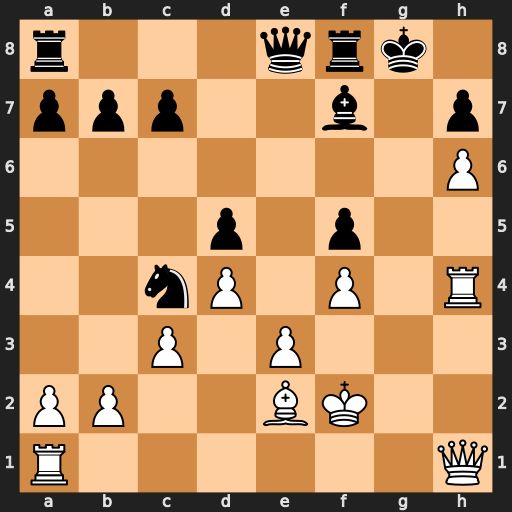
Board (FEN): r3qrk1/ppp2b1p/7P/3p1p2/2nP1P1R/2P1P3/PP2BK2/R6Q
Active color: w
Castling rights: -
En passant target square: -
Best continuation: Qg2+ Bg6 Qxd5+ Bf7 Qg2+